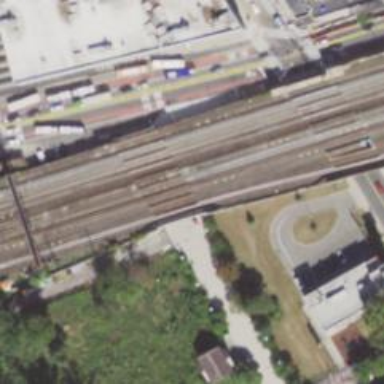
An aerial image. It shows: Bridge over electrified rail yard.